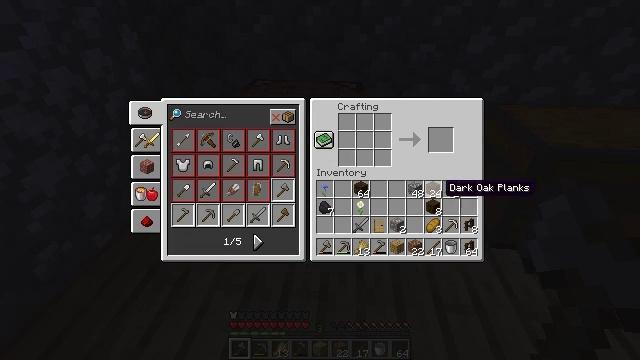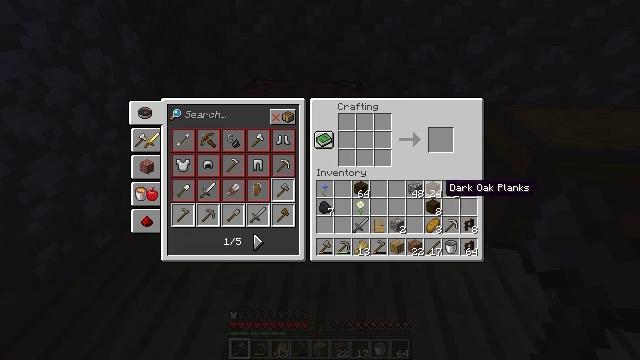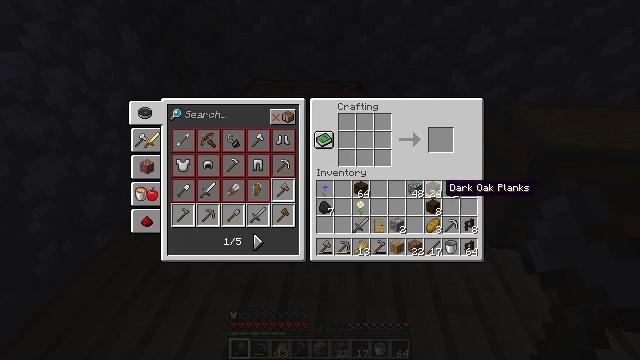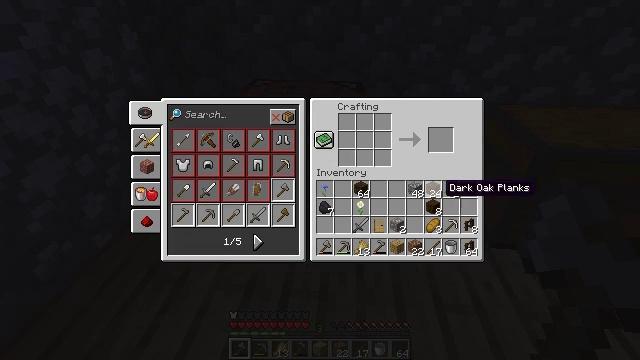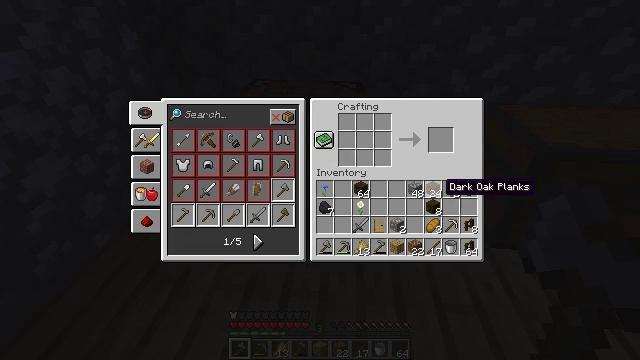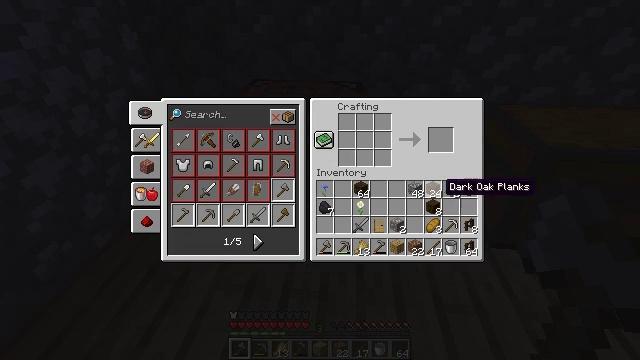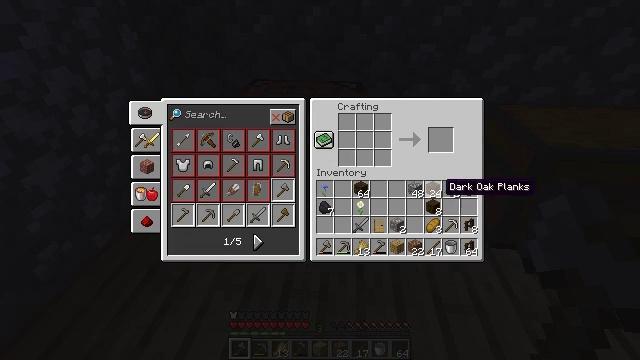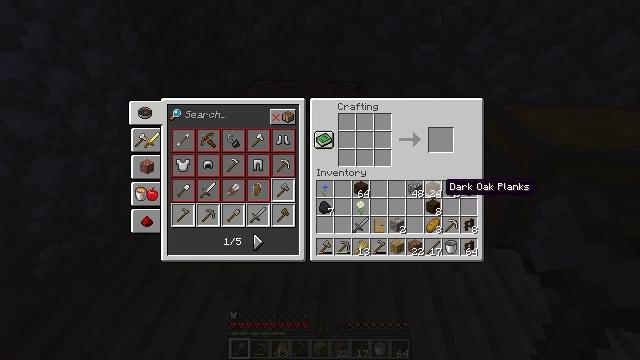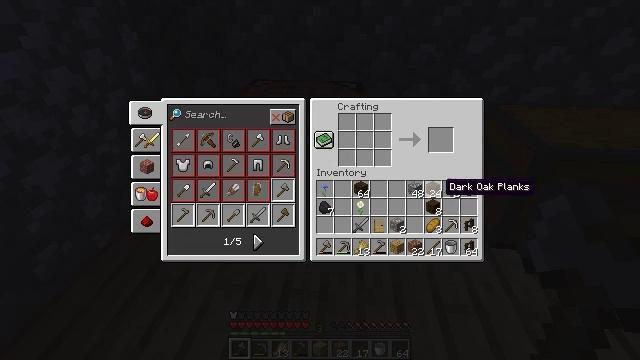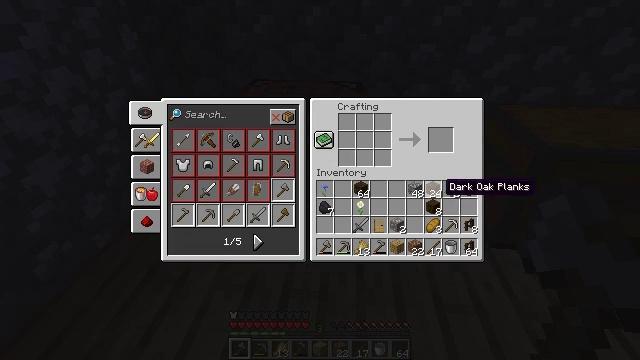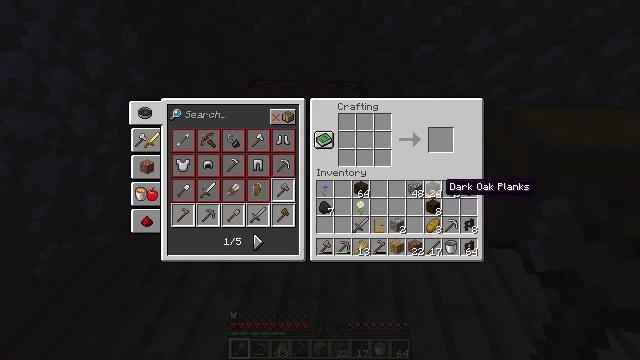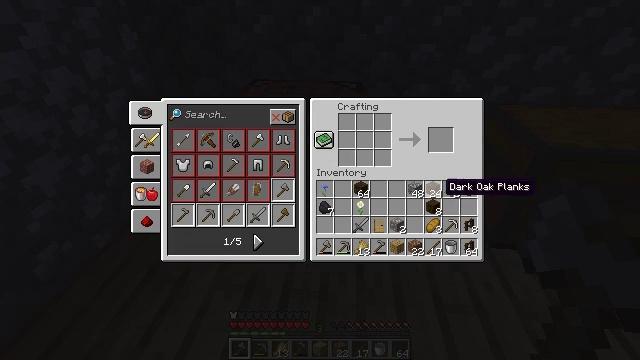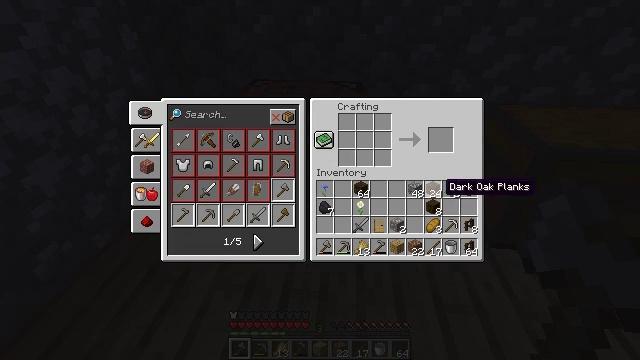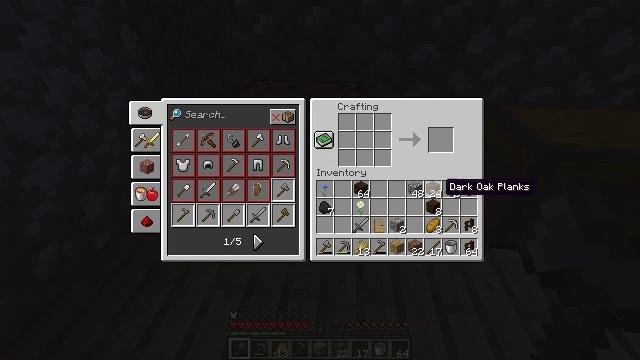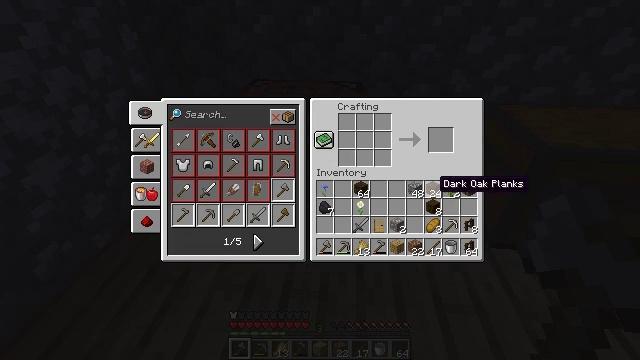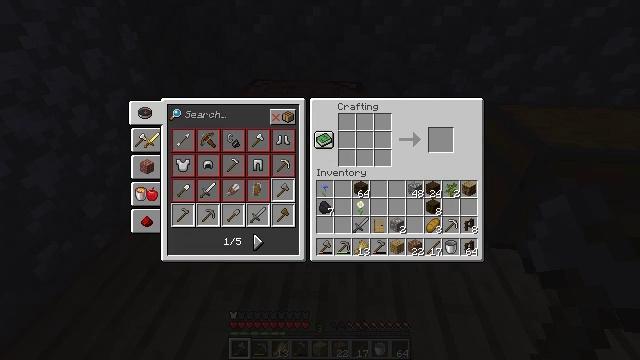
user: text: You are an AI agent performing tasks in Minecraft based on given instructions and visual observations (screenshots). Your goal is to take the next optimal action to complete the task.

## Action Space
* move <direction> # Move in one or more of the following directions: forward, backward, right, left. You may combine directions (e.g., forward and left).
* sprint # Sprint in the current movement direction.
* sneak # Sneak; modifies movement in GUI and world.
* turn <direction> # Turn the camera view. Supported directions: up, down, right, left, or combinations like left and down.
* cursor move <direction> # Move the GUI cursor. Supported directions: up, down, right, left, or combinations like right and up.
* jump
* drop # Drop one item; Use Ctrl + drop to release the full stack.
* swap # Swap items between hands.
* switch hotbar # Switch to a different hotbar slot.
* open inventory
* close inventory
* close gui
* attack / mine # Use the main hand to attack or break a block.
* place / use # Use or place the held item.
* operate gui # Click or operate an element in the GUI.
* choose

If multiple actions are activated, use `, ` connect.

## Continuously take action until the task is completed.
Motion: motion action
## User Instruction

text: Use materials to craft a dark oak fence gate in the crafting table.
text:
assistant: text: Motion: no_op
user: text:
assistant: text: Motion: no_op
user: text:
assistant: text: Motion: no_op
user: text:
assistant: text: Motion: no_op
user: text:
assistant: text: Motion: no_op
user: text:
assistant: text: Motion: no_op
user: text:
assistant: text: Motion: no_op
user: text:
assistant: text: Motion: no_op
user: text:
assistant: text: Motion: no_op
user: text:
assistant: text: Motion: no_op
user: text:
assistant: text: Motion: no_op
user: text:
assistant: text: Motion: no_op
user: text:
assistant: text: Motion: no_op
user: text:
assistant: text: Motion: no_op
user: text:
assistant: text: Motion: cursor move left and up
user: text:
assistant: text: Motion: cursor move left and up
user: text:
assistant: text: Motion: cursor move left
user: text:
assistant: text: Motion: no_op
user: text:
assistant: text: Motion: no_op
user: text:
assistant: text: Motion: cursor move left and up
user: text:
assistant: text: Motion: no_op
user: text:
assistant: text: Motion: no_op
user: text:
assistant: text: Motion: no_op
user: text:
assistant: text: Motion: no_op
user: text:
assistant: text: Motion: operate gui
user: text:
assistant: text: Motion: operate gui
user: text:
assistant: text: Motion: operate gui
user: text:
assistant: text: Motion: no_op
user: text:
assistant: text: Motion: no_op
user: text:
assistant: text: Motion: no_op